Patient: sex M, age 57
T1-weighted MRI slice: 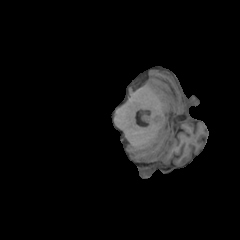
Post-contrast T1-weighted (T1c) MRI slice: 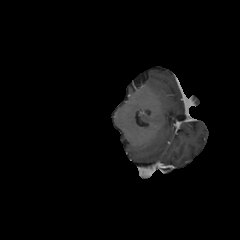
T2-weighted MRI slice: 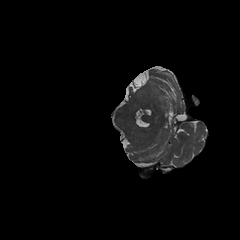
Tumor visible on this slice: no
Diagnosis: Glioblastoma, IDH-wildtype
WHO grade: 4